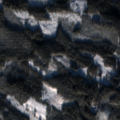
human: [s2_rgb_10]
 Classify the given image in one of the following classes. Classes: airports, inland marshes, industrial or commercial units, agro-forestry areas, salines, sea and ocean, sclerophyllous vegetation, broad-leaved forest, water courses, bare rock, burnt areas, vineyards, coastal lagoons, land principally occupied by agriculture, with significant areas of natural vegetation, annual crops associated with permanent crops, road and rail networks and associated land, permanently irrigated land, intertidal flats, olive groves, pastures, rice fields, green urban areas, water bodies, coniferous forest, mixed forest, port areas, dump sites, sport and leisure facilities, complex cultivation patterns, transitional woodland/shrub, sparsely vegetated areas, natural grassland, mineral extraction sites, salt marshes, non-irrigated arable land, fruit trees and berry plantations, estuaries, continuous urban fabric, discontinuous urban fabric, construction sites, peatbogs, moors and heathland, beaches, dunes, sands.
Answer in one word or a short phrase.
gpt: coniferous forest, mixed forest, transitional woodland/shrub